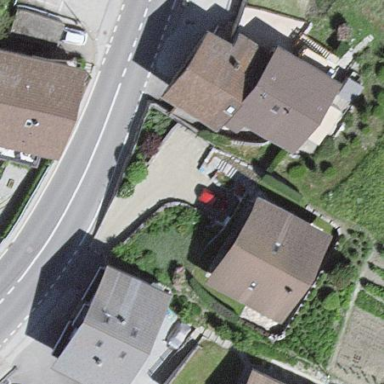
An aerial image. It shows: Simple and straightforward house.